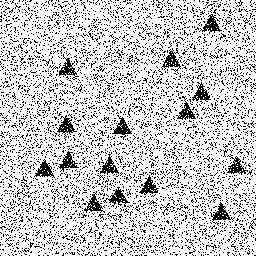
Squares: 0
Triangles: 15
Stars: 0
Total shapes: 15